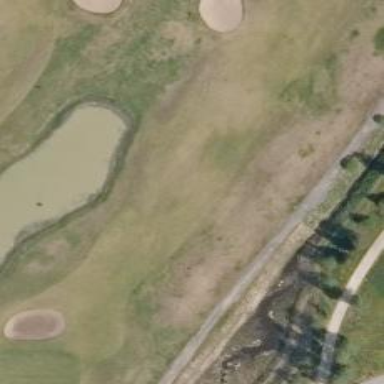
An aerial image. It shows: View of golf hole.